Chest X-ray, AP view. Patient: 52 years old, sex M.
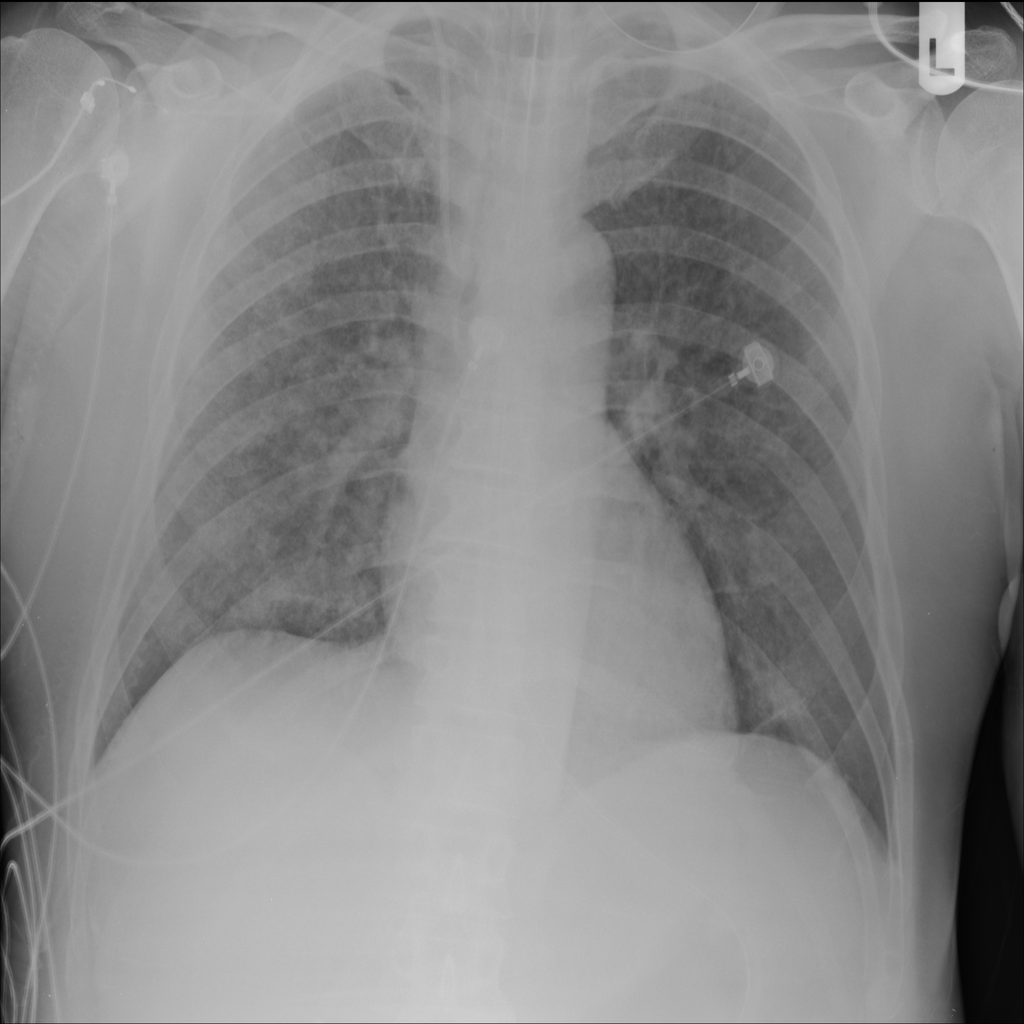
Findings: Infiltration